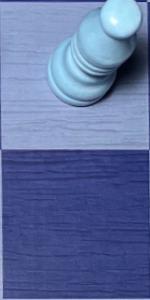
Label: Empty